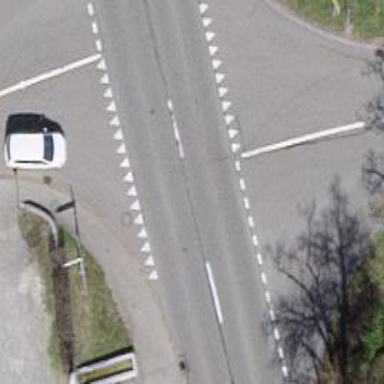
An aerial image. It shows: Road with "give way" sign.